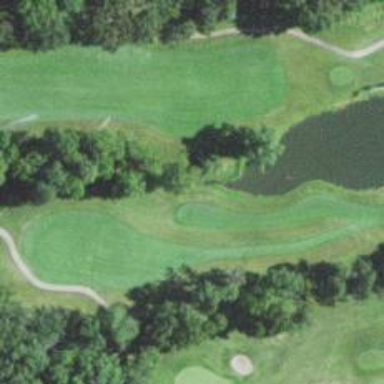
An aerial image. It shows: Grassy area designated as golf fairway.